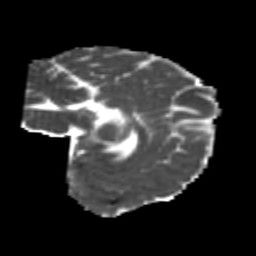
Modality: MD
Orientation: sagittal
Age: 22
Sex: female
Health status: healthy
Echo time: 0.074 s